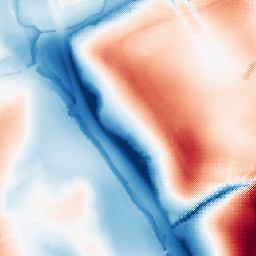
Category: classical
Decomposition family: gaussian_anisotropic
Decomposition parameters: sigma_x: 50
sigma_y: 10
Upsampling method: regularized
Upsampling parameters: scale: 4
lambda_reg: 0.1
Upsampling scale: 4